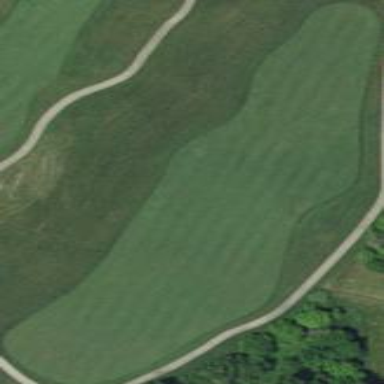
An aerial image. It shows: Golf fairway surrounded by grass.